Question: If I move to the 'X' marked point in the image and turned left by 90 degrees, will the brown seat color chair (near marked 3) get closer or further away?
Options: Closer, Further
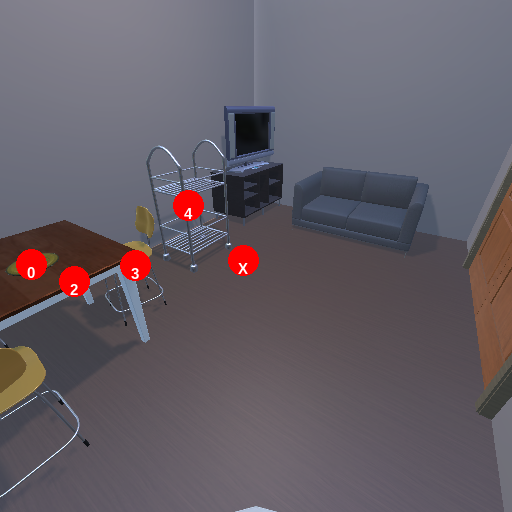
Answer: Closer